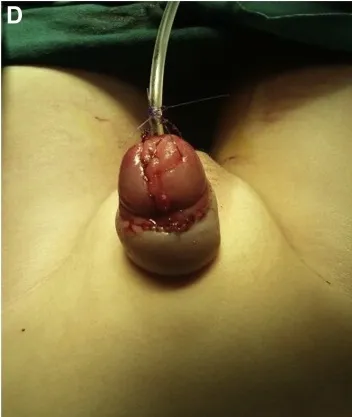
Condition of the penile after surgery.
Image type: medical_photograph (other_medical_photograph)